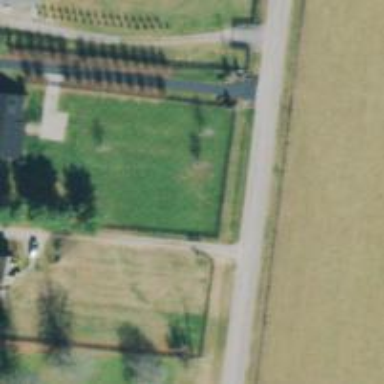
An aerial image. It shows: Driveway.